Field crop: maize
Growth stage: 2
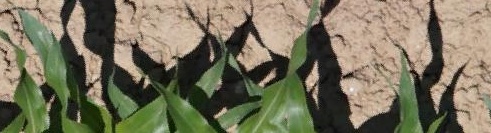
Species: maize